Question: I have a search view that needs to return a grouping of all employees based on their level in the organization hierarchy. The user needs to have the ability to group by any level in this hierarchy. So for example, I have drop down check lists that allow 1 or more options to be selected for Division, Department, Section, Group.
The way that I have the organization structure represented in my data model is like this:
'''
public class OrganizationEntity : IEntity
{
[DataMember]
public int Id { get; set; }
[DataMember]
public string Name { get; set; }
[DataMember]
public int OrganizationEntityTypeId { get; set; }
[DataMember]
[ForeignKey("OrganizationEntityTypeId")]
public virtual OrganizationEntityType OrganizationEntityType { get; set; }
[DataMember]
public virtual OrganizationEntity Parent { get; set; }
public virtual ICollection<OrganizationEntity> Children { get; set; }
}
'''
The OrganizationEntityType tells me where in the organization hierarchy I am.
Employees are only linked to one organization entity so employee model looks like:
'''
public class Employee : IEntity
{
[Key]
[DataMember]
public int Id { get; set; }
[Required]
[DataMember]
public string Name { get; set; }
[DataMember]
public int CityId { get; set; }
[DataMember]
[ForeignKey("CityId")]
public virtual City City { get; set; }
[DataMember]
public int OrganizationEntityId { get; set; }
[DataMember]
[ForeignKey("OrganizationEntityId")]
public virtual OrganizationEntity OrganizationEntity { get; set; }
}
'''
Now I'm trying to figure out the best way to group by a level in the org hierarchy using LINQ. So say the user selects Division 1, Division 2, All Sections, Group 1 and has their grouping set to Divisions I would need to see the data looks something like this:
Divisions Employee Count
division1 25
division2 3
And if the same parameters where the same except the grouping was set to Section the data would look like:
Sections Employee Count
Section1 15
Section2 3
Section3 4
And so on for the other levels.
Here is a sample dataset:

Any advice would be very much appreciated.
## Update
Added a filter to the employees query to only include those in the Org level being group by and all of those below it and now works great! Code looks like this:
'''
var employees = context.Employees.Where(o => orgEntityIds.Contains(o.OrganizationEntityId));
'''
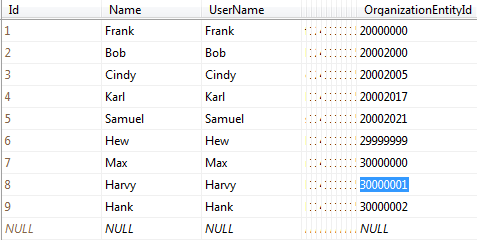
Answer: LINQ can do this with the 'GroupBy' method, but you'll have to be a bit creative with the way you generate the grouping key. Here's a rough idea:
'''
Func<Employee, string> selector = (n => FindOrganizationName(n.OrganizationEntity, orgType));
Dictionary<string, int> results = employees.GroupBy(selector)
.ToDictionary(n => n.Key, n => n.Count());
'''
where 'FindOrganizationName' is a recursive function that crawls up the organization hierarchy until it finds the requested organization type, like this:
'''
string FindOrganizationName(OrganizationEntity entity, int entityType)
{
if (entity == null)
{
return string.Empty;
}
else if (entity.OrganizationEntityTypeId == entityType)
{
return entity.Name;
}
else
{
return FindOrganizationName(entity.Parent, entityType);
}
}
'''